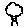
Label: tree